Question: I have created a website using AWS only. My Domain I got through AWS, and my instance is running through AWS. The IP address is working fine and showing my site when I use that in any browser, as it should but the domain name I am using is not showing it, I have tried making many different host zones but I am always getting "server IP address could not be found." I have included www.tictechsolutions.ca and tictechsolutions.ca in A type with the correct IP address. I have recreated them 10 times there is no spelling error nor is the IP miss-typed, and I am using an elastic IP so it doesn't change.

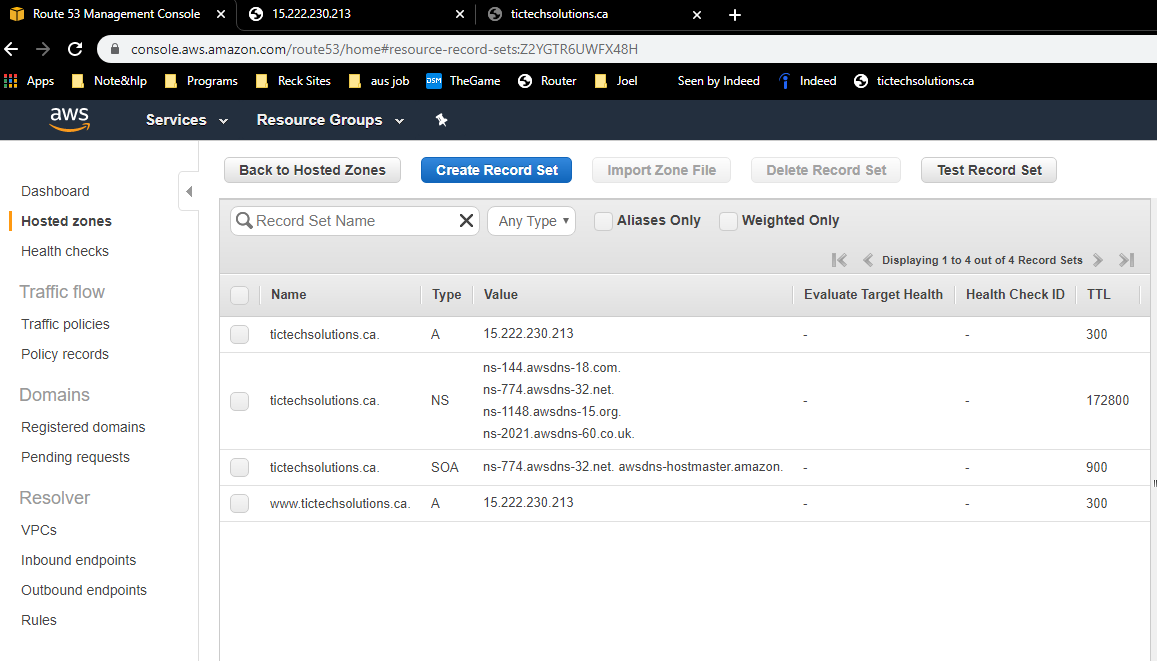
Answer: I went to <URL> and it shows your domain name info as:
'''
DNS 1 hostname ns-116.awsdns-14.com
DNS 2 hostname ns-1304.awsdns-35.org
DNS 3 hostname ns-1688.awsdns-19.co.uk
DNS 4 hostname ns-823.awsdns-38.net
'''
You will notice that these are different to the ones shown in Amazon Route 53. This is most likely the cause of the DNS lookup failure.
The DNS name servers need to match what is shown in Route 53. I'm not sure how these are mismatched, since presumably they were set when you purchased the domain.